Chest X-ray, AP view. Patient: 50 years old, sex M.
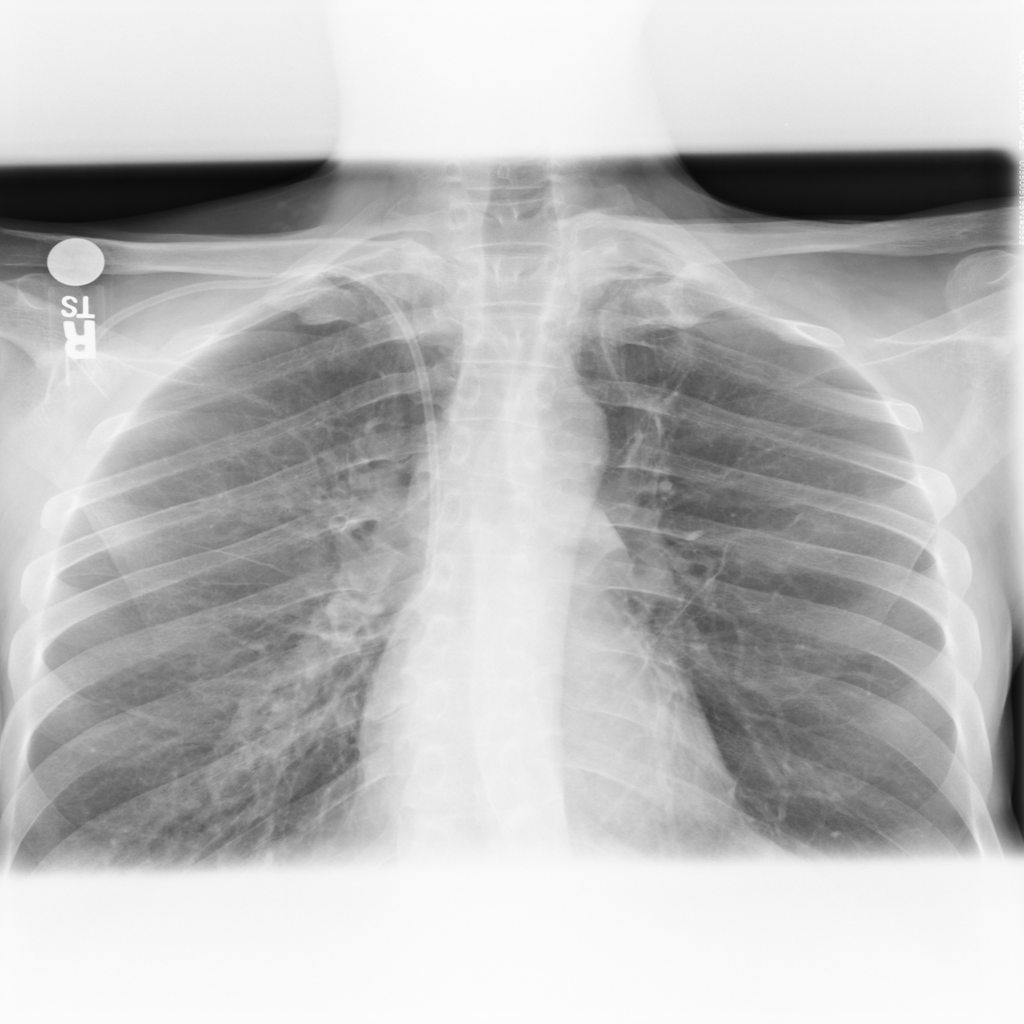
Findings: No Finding